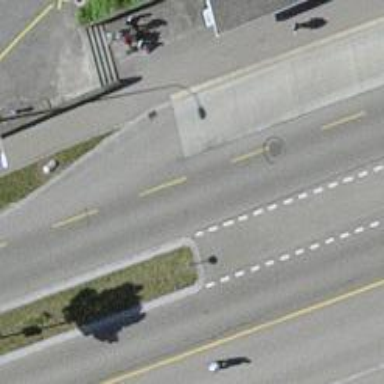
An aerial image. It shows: Public transport stop position.